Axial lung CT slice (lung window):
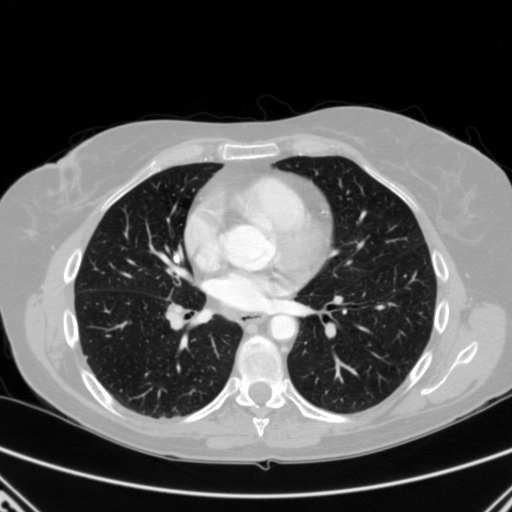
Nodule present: no